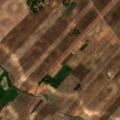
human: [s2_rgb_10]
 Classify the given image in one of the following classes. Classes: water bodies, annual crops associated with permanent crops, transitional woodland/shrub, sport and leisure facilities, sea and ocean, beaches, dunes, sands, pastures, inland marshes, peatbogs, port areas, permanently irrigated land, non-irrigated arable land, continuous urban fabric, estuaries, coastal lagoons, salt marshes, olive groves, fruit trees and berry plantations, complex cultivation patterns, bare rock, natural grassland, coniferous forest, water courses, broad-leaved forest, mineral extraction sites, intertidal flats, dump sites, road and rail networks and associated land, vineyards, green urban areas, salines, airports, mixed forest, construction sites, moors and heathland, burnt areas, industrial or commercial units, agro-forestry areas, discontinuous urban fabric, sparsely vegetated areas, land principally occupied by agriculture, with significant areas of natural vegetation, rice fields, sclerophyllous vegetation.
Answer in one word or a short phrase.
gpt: discontinuous urban fabric, non-irrigated arable land, complex cultivation patterns